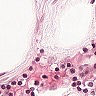
Metastatic tissue present: no